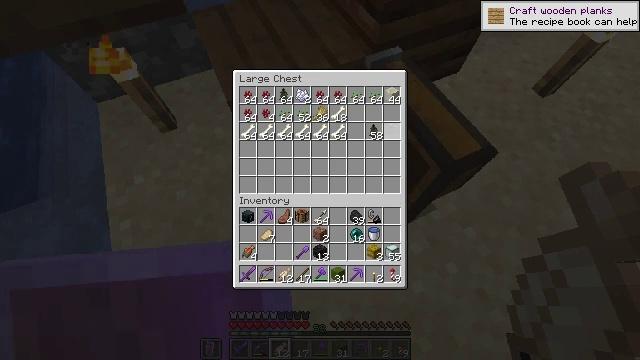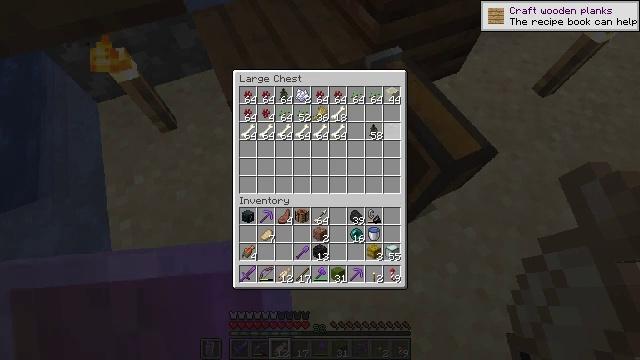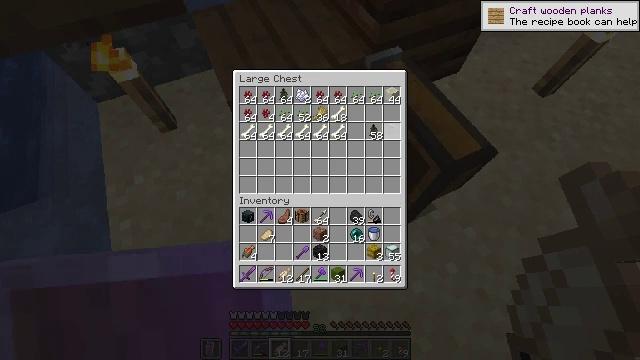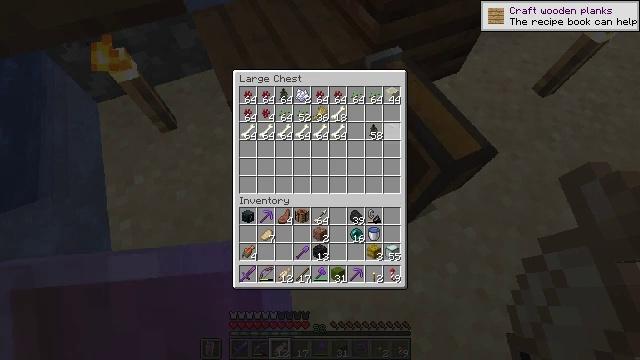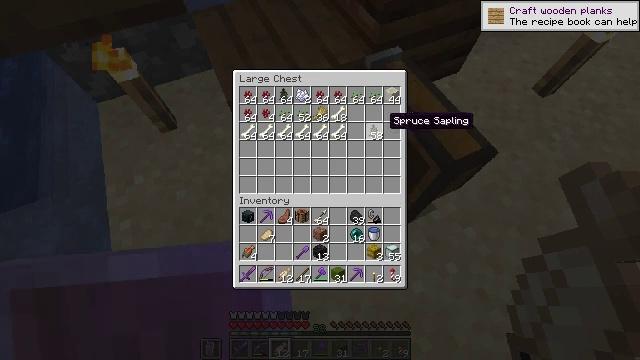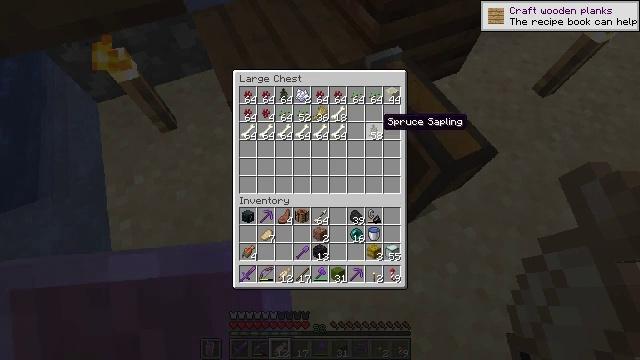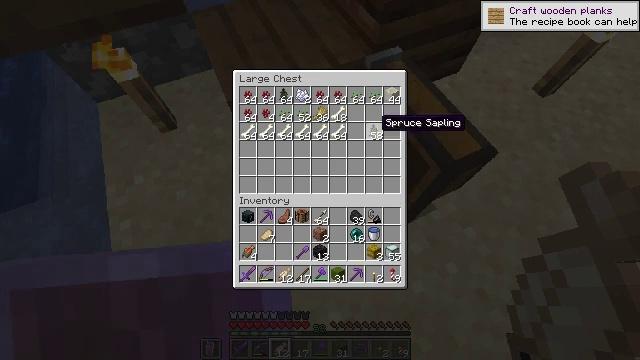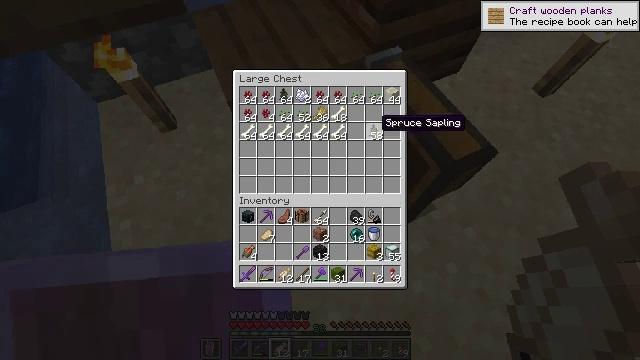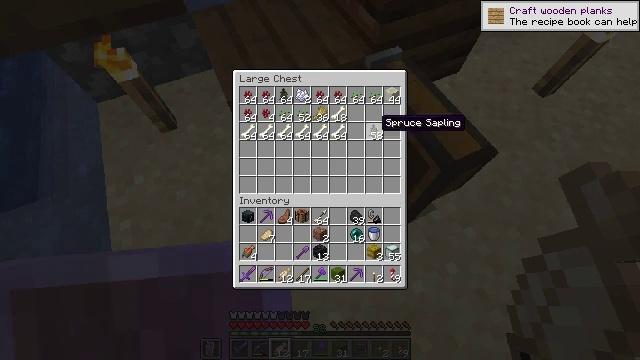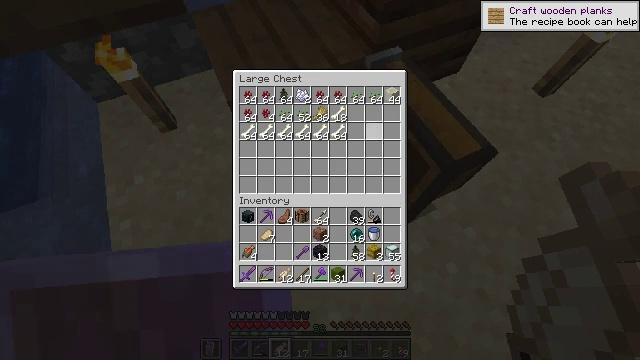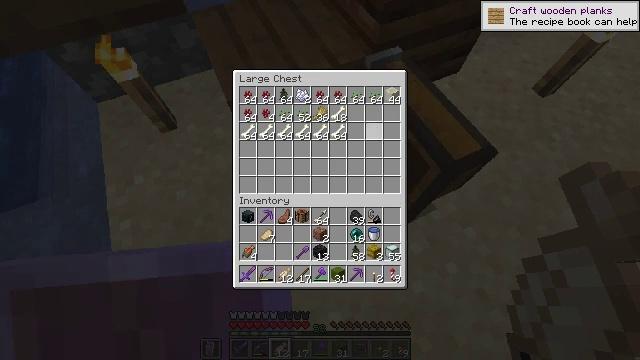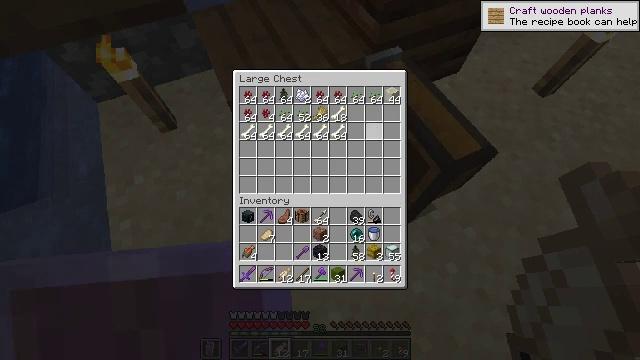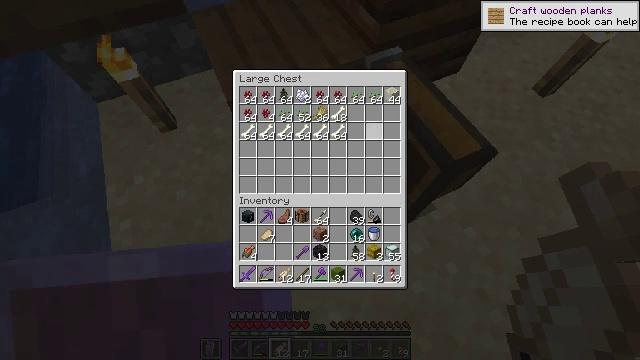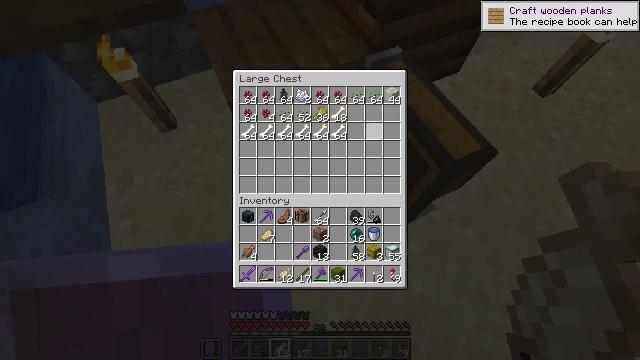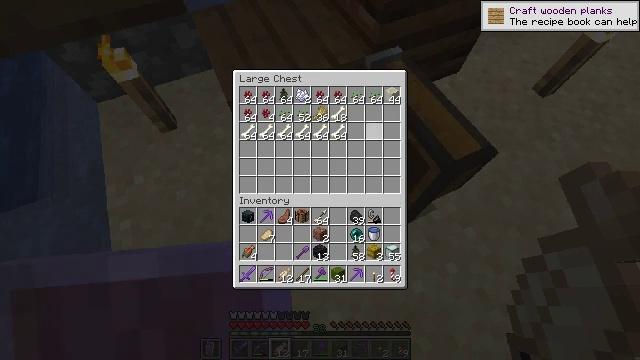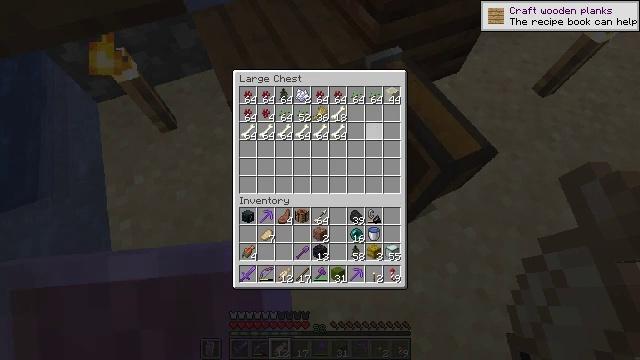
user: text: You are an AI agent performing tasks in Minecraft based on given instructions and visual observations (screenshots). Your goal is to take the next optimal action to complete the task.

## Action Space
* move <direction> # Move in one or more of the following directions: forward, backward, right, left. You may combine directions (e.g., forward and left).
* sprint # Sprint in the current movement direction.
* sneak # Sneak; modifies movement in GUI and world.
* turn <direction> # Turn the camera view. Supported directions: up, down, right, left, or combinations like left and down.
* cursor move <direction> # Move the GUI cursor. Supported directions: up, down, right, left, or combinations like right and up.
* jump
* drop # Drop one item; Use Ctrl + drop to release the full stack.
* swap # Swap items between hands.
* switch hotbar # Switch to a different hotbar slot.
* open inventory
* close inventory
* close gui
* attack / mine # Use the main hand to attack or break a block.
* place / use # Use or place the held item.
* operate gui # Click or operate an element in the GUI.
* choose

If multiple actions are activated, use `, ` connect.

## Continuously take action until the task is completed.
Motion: motion action
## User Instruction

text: Combine green wool to craft a green carpet.
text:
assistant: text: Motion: sneak
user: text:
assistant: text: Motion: sneak
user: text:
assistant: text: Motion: sneak
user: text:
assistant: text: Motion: sneak
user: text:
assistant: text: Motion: sneak
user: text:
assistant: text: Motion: sneak
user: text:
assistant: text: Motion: sneak
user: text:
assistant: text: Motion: sneak
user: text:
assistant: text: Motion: sneak, attack / mine
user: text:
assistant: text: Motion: sneak, attack / mine
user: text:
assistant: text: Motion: sneak
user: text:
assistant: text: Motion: sneak
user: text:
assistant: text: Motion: no_op
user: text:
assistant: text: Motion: no_op
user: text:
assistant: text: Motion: no_op
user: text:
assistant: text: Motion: no_op
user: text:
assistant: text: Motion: no_op
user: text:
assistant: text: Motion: no_op
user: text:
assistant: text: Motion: no_op
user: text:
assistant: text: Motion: turn right
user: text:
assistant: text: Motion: turn right and up
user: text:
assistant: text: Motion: turn right
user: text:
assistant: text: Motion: turn right
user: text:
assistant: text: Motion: turn right
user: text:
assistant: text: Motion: move right
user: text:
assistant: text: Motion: move right
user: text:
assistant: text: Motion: move forward and move right
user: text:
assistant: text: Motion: move forward and move right
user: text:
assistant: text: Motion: move forward and move right
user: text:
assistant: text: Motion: move forward and move right, turn right and up